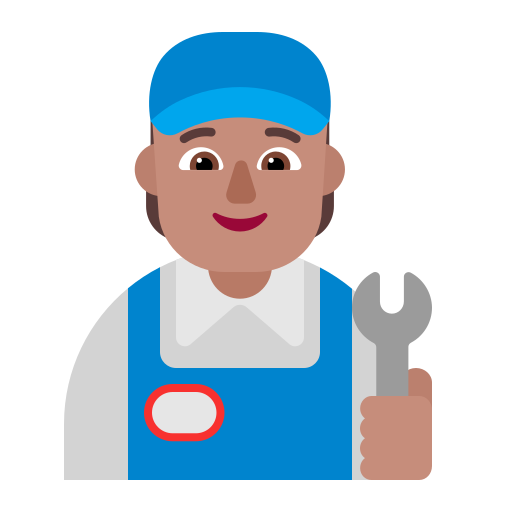
mechanic flat